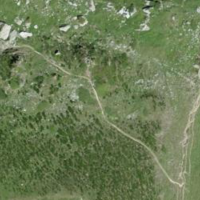
EUNIS habitat code: 26
Species observed at this site:
Rhododendron ferrugineum
Silene acaulis
Aquila chrysaetos
Corvus corax